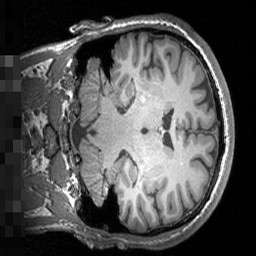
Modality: T1w
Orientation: coronal
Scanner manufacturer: siemens
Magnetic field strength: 3 T
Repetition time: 1.5 s
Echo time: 0.00291 s